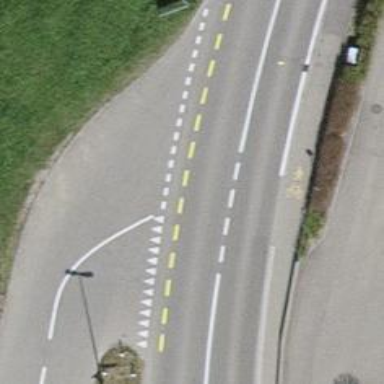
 there is asphalt sidewalk and cycle track."